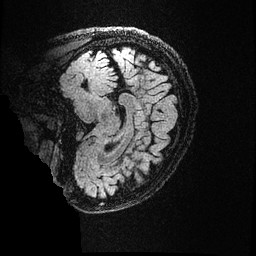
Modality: FLAIR
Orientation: sagittal
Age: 28
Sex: female
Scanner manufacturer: ge
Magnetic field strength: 3 T
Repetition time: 4.802 s
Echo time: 0.1159 s